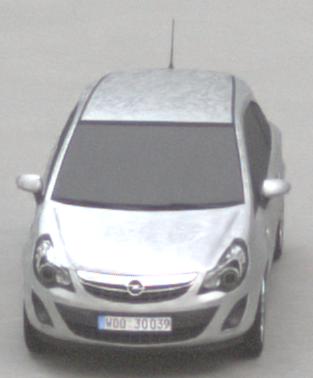
Make: Opel
Model: Corsa 1.2
Detailed model: Corsa (D)
Model produced from: 2011/01
Model produced until: 2014/08
Doors: 3
Color: white
Road condition: dry road
Daytime: sunrise or sunset
Contrast: medium contrast